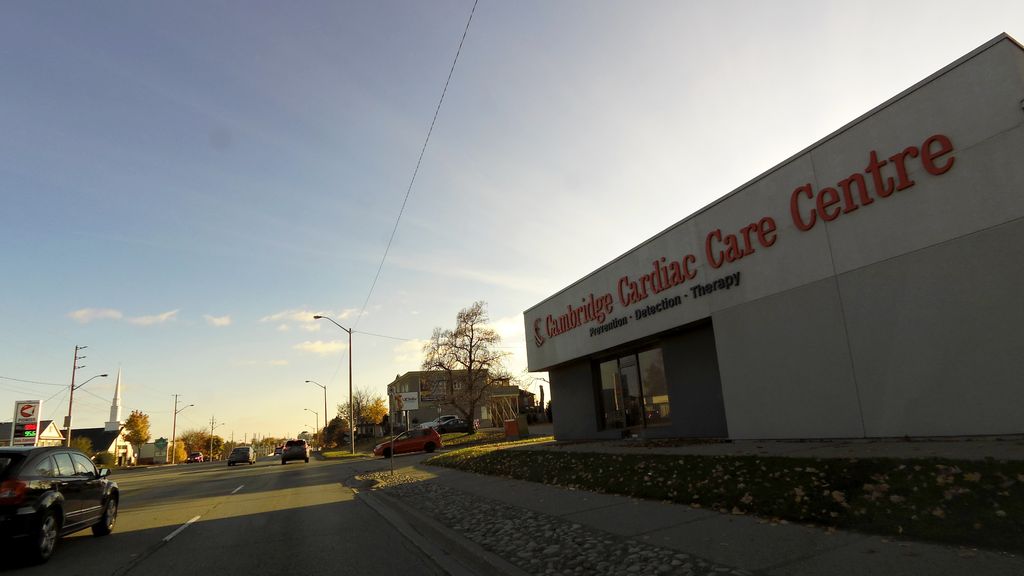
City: kitchener-waterloo